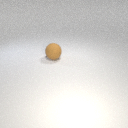
large brown rubber sphere